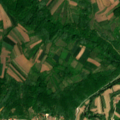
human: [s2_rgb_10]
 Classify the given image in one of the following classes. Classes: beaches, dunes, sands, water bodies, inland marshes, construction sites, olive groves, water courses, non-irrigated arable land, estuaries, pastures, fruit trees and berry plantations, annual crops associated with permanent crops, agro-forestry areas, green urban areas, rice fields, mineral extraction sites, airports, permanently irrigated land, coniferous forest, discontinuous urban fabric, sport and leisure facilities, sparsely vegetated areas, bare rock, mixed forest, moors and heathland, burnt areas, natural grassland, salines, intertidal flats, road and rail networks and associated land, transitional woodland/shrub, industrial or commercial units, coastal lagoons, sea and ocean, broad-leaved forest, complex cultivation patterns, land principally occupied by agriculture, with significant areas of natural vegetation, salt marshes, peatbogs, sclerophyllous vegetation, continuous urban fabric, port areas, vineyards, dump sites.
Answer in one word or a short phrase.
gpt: non-irrigated arable land, complex cultivation patterns, land principally occupied by agriculture, with significant areas of natural vegetation, broad-leaved forest